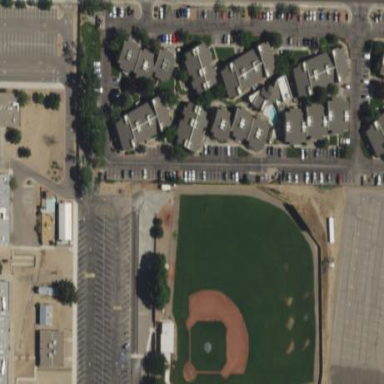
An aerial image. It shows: Baseball pitch for leisure land activities.